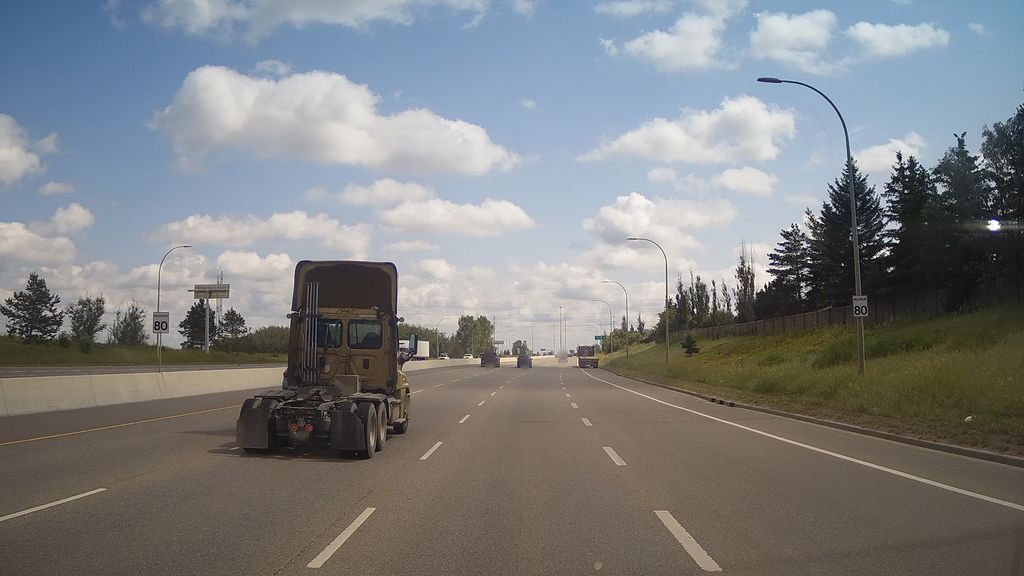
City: edmonton